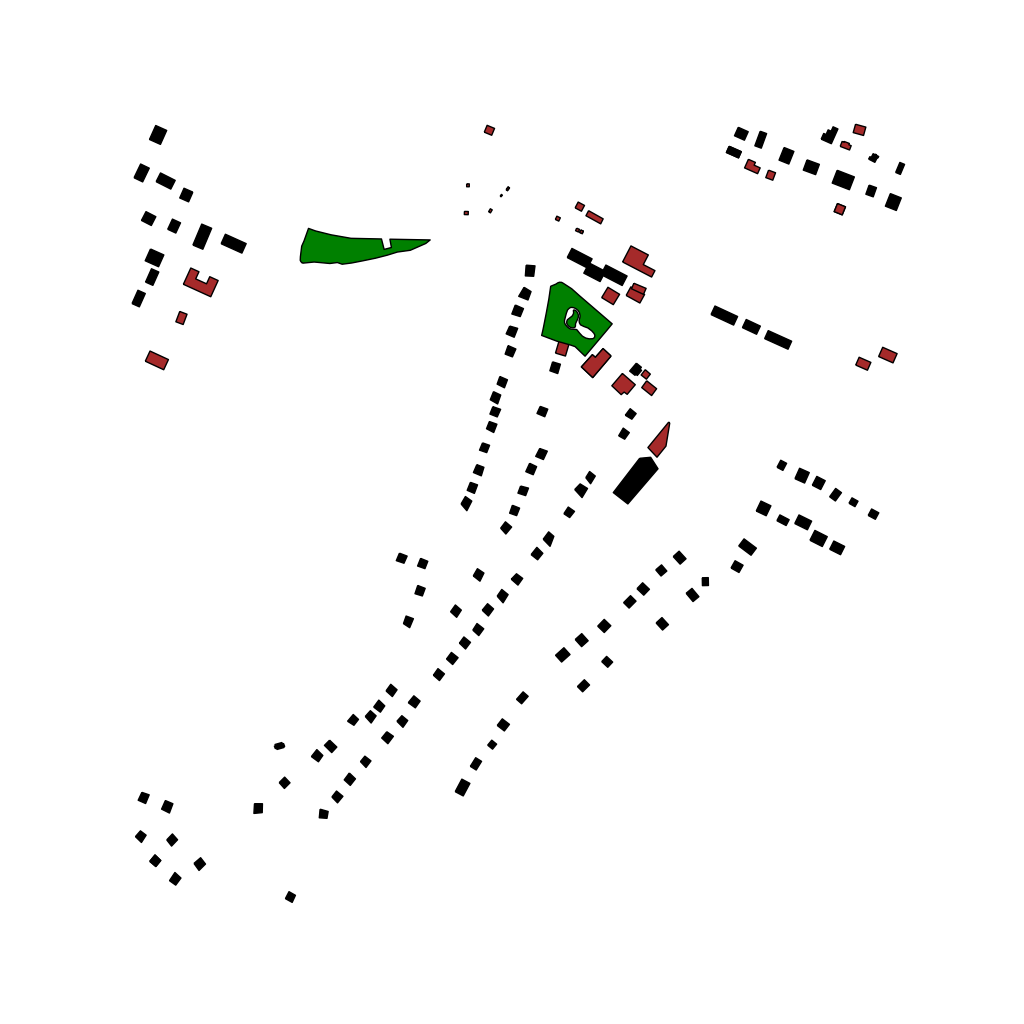
Tags: overhead vector_map, agriculture, business, industrial, recreation, residential, transport, soviet, individual_rise, low_rise, density_1, Building, Facility, Park, 1.0 km²